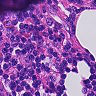
Metastatic tissue present: no